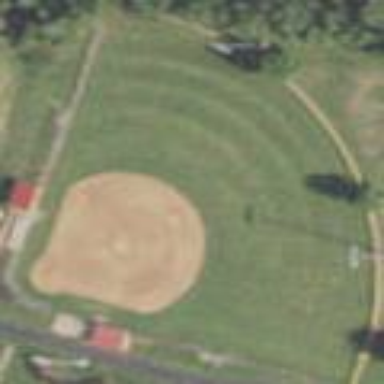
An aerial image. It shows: Baseball pitch for leisure and sports activities.